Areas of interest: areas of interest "Wealth Modern International Hotel (Dongguan LiaoBu WanRun Plaza Branch)"
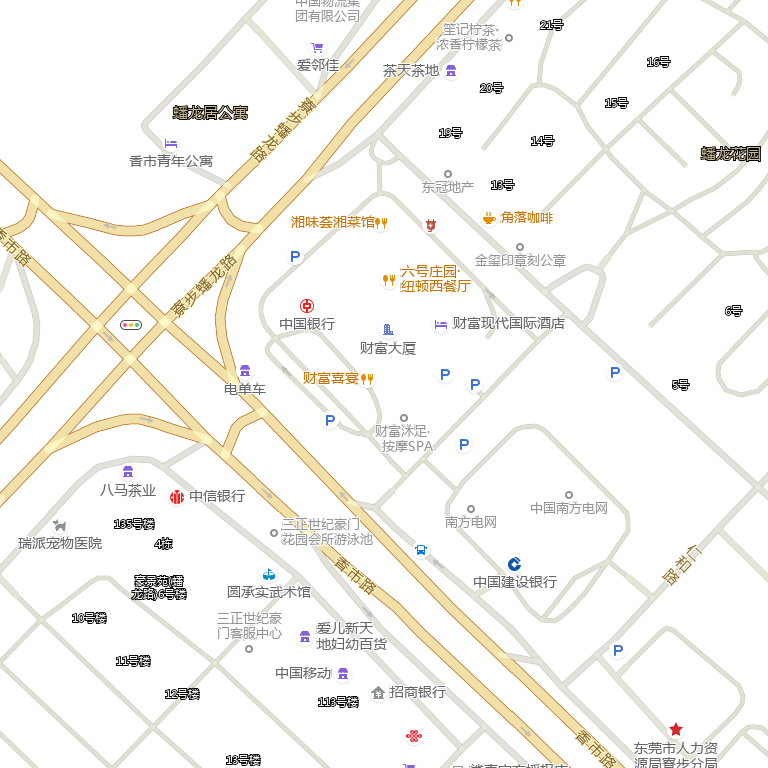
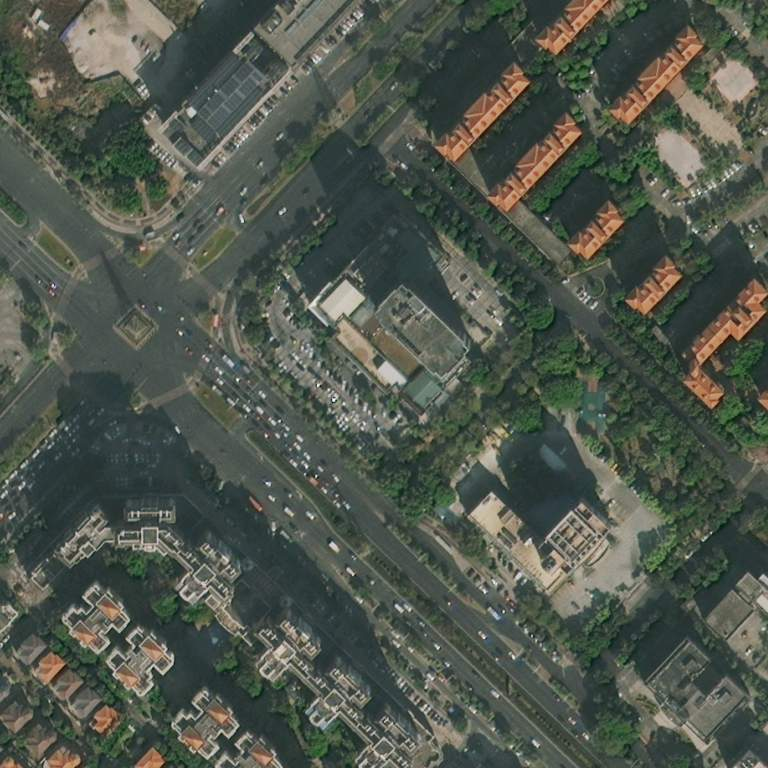